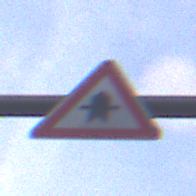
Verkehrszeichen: Vorfahrt
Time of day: SunriseSunset
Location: Outdoor (Urban)
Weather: PartlyCloudy
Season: NotSpecified
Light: Natural